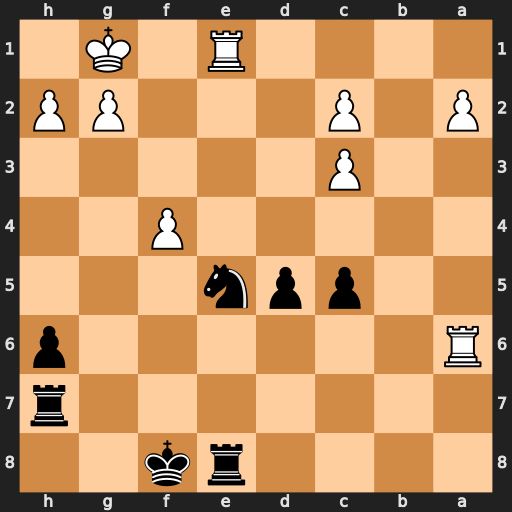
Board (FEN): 4rk2/7r/R6p/2ppn3/5P2/2P5/P1P3PP/4R1K1
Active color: b
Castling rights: -
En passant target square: -
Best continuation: Nf3+ gxf3 Rxe1+